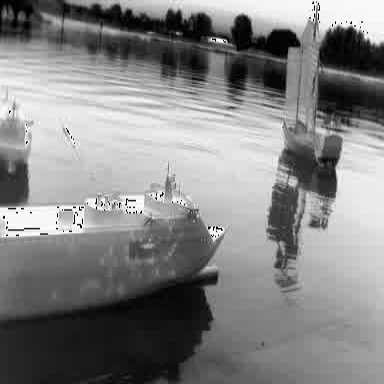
There are three objects shown in the infrared image, including a container_ship, a liner, and a sailboat.